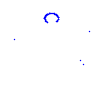
Particle: proton